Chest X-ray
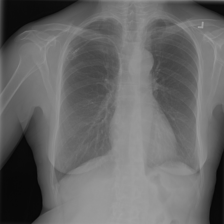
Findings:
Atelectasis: negative
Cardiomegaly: negative
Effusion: negative
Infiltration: positive
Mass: negative
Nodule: negative
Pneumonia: negative
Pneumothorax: negative
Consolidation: negative
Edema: negative
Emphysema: negative
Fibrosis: negative
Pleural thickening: negative
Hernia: negative